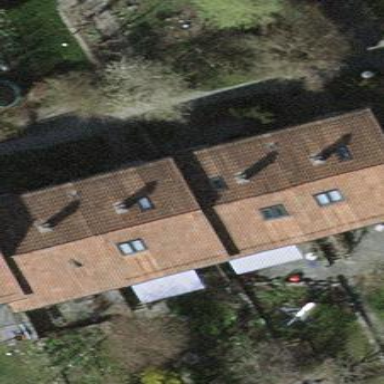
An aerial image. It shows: Beige house with gabled roof made of roof tiles in orangered color. The roof is oriented across the building.